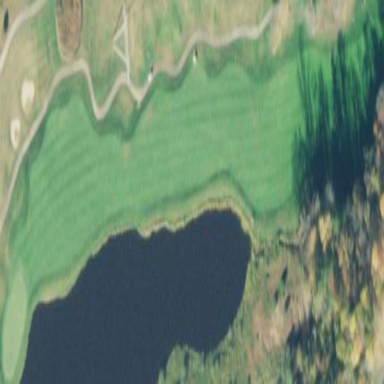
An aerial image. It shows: Golf fairway surrounded by grass.